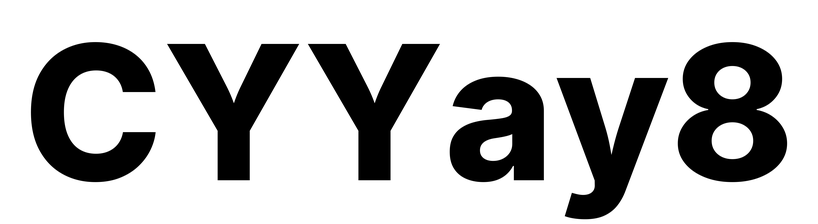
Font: Inter_ExtraBold